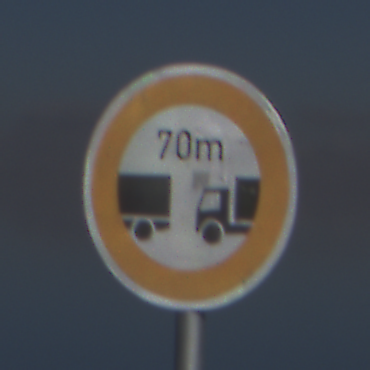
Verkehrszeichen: VerbotUnterschreitenMindestabstand
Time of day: MorningAfternoon
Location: Outdoor (Nature)
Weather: PartlyCloudy
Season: NotSpecified
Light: Natural